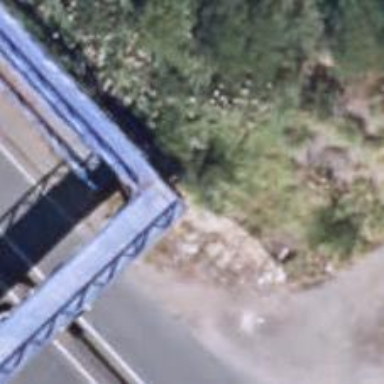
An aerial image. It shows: Footway bridge with metal surface.